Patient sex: M
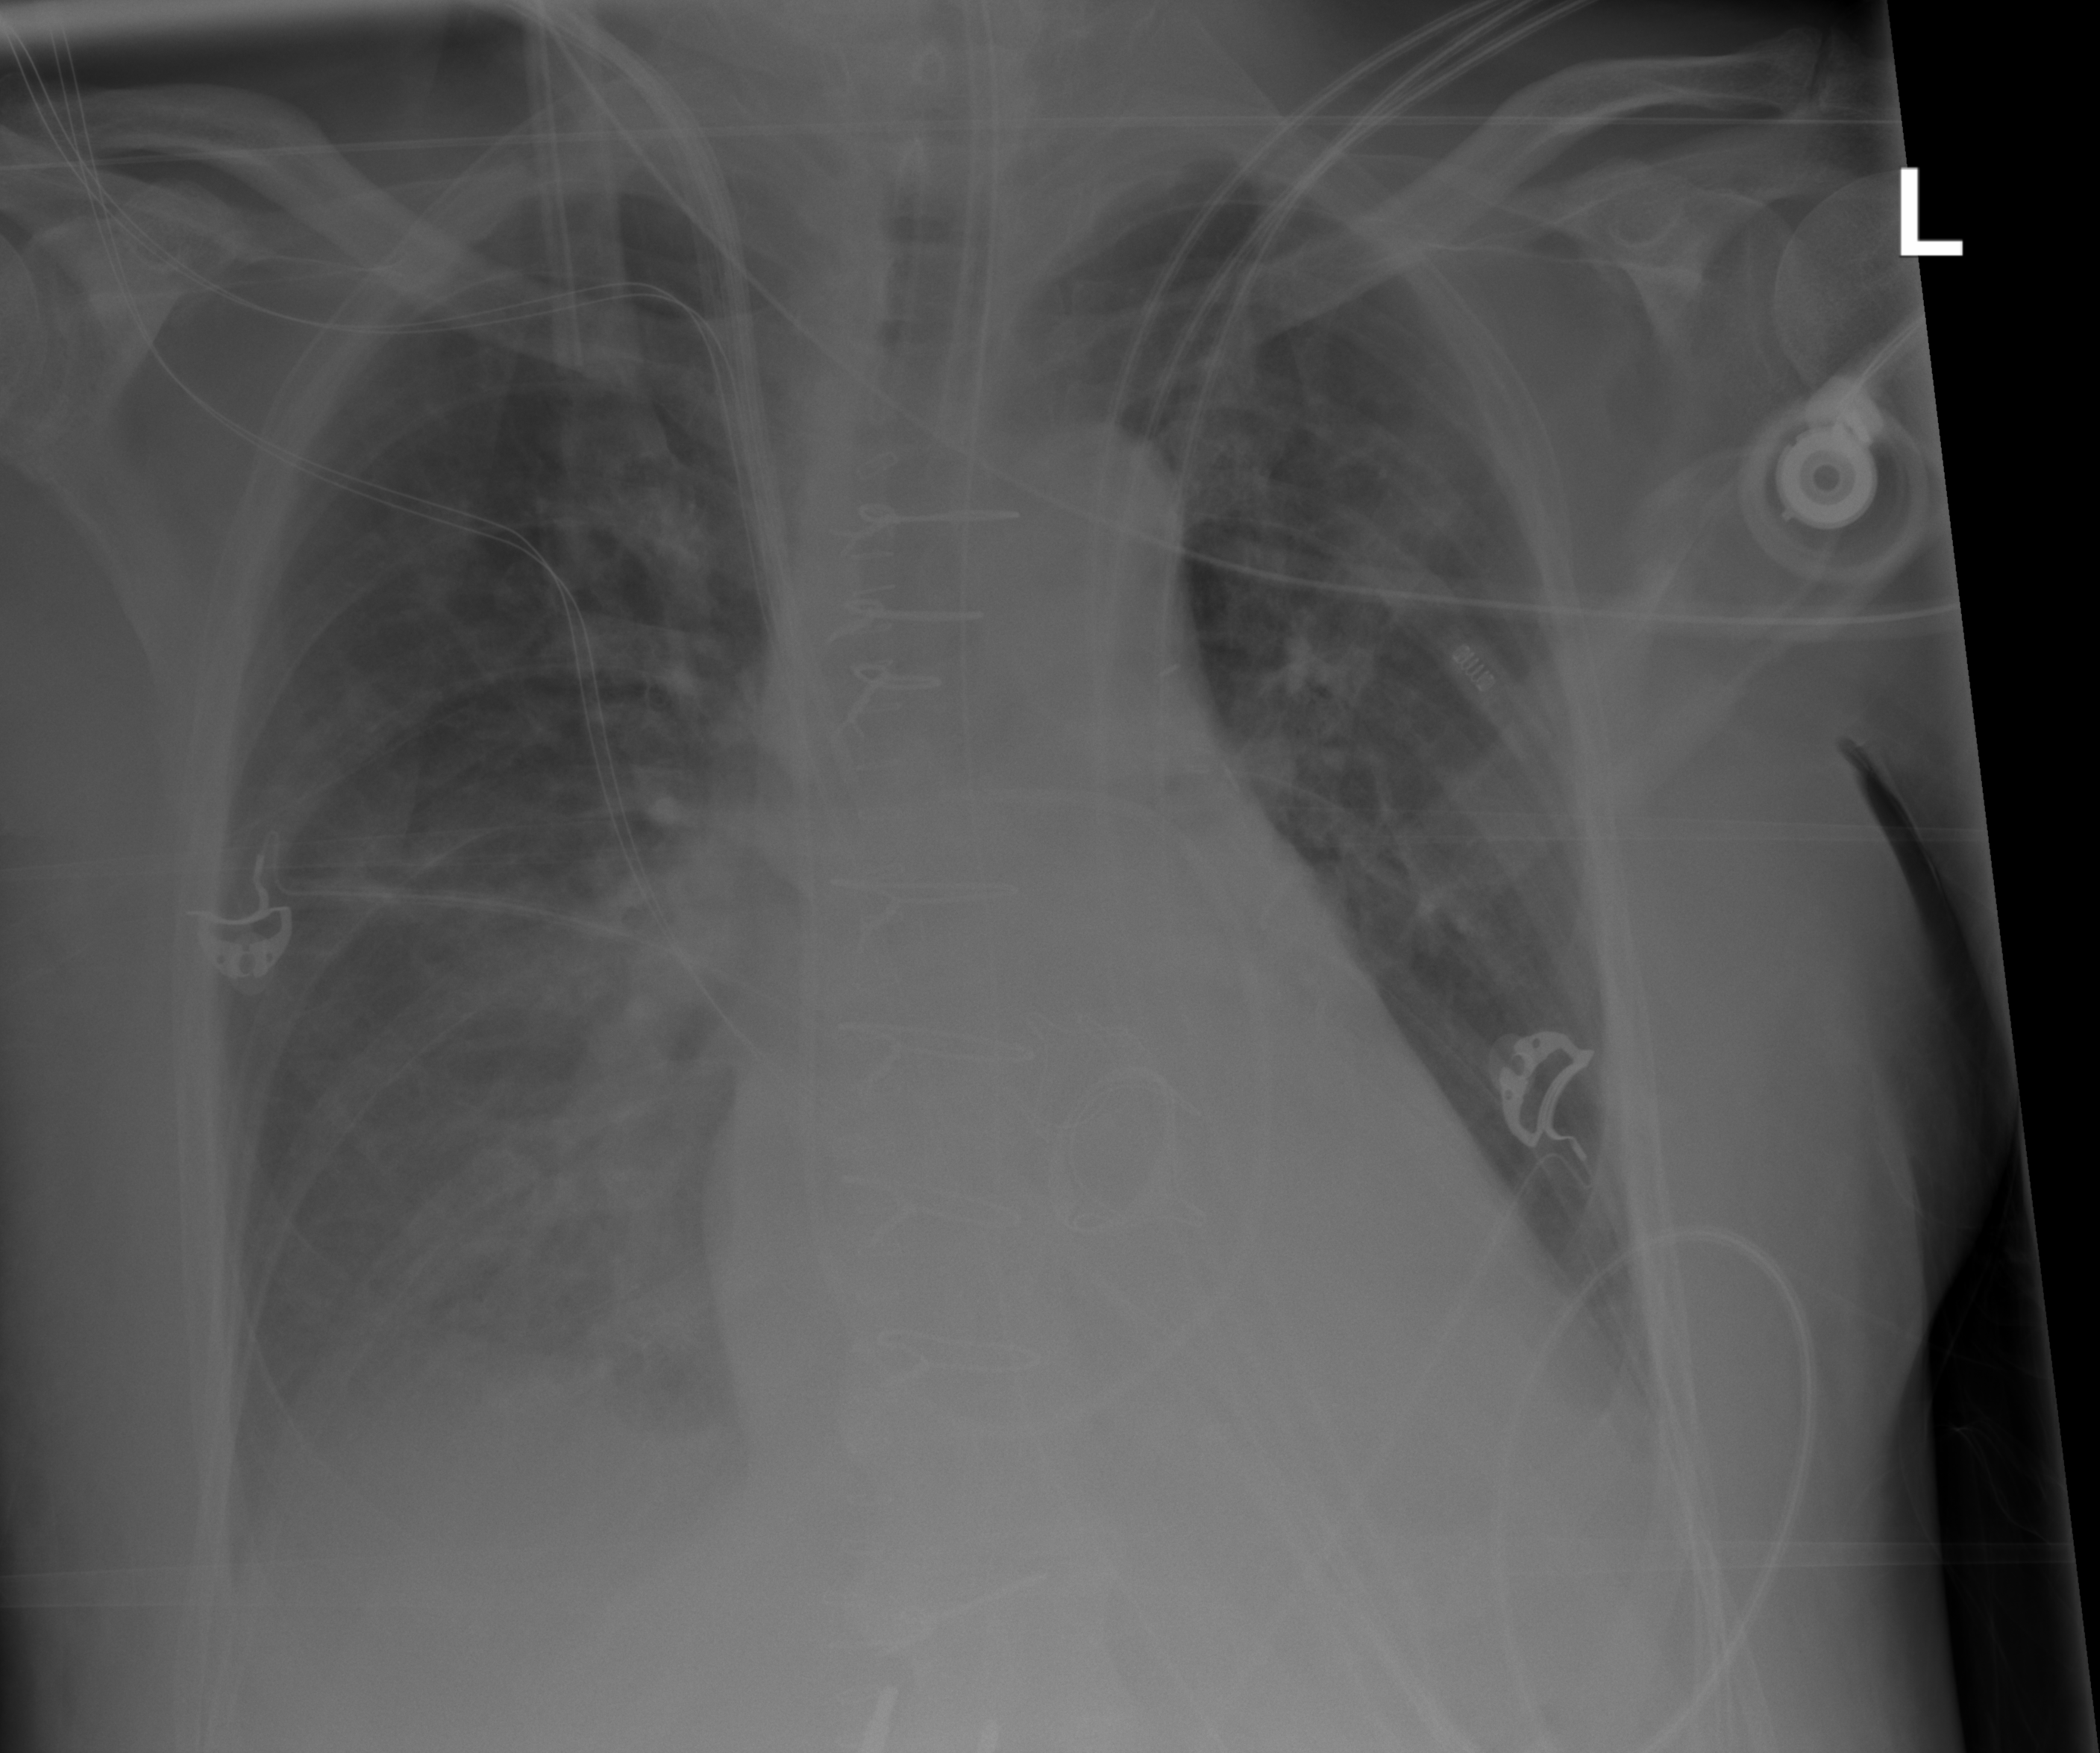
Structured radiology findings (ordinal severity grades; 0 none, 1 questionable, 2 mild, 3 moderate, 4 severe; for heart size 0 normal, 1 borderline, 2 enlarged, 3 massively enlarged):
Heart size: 0
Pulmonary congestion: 0
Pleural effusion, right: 2
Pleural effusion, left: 0
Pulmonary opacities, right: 0
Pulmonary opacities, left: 0
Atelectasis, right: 0
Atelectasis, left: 0